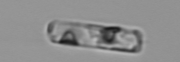
Label: Guinardia_delicatula